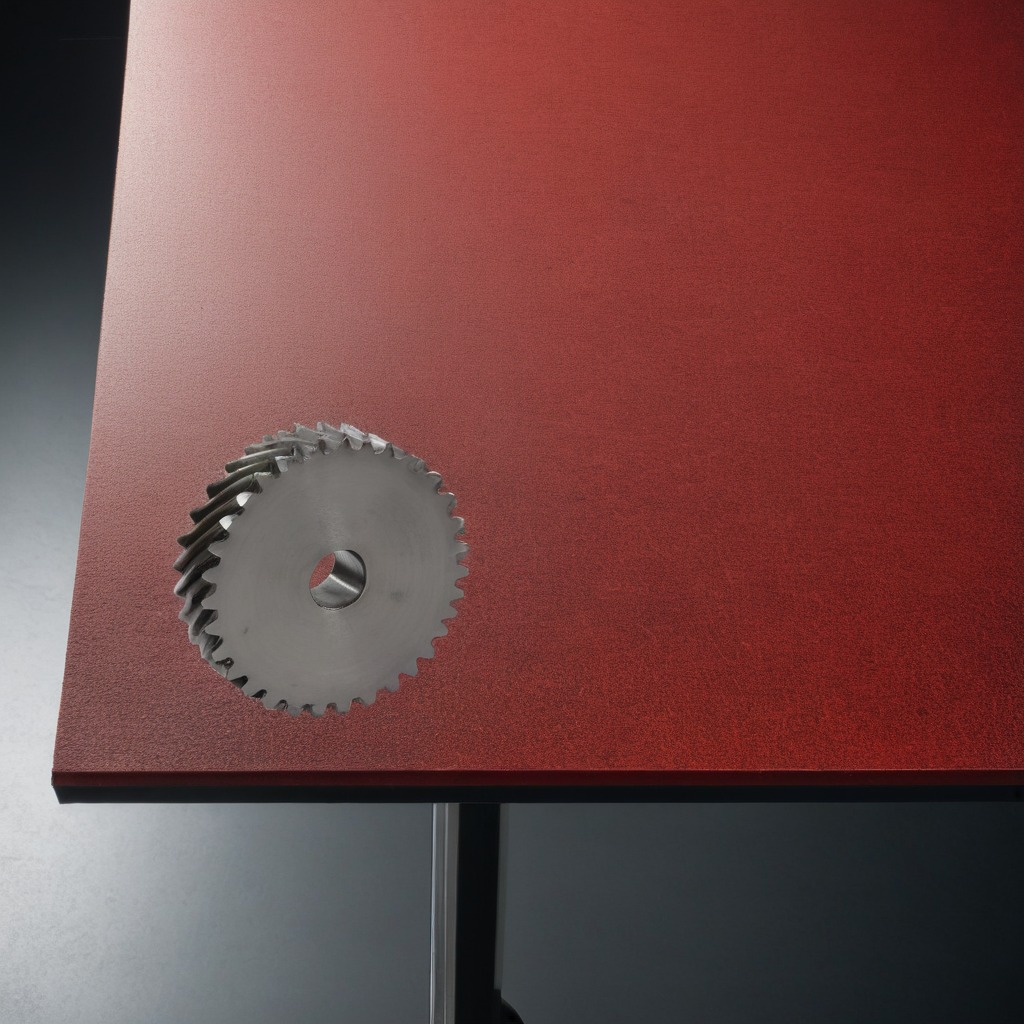
A steel gear with teeth is lying on the clean granite tabletop.